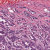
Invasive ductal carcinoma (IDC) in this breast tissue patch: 1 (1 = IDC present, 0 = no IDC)